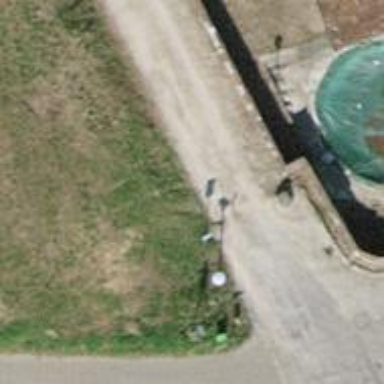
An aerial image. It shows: Bollard barrier.